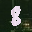
Label: 8